Question: I have a 'facet_grid' plot with 2 'geom_hline's per plot. I'd like to color each of those lines separately. I thought if I added this color to the 'geom_hline' dataframe I could supply the color inside of 'aes'. This colors by group but uses the default ggplot colors.
Here's the code:
'''
p <- qplot(mpg, factor(sample(c("a", "b", "c", "d"), nrow(mtcars), T)),
data=mtcars, facets = vs ~ am)
hline.data <- data.frame(z = factor(c("a", "b", "c", "d")),
vs = c(0,0,1,1), am = c(0,1,0,1))
hline.data <- transform(hline.data, z0 = as.numeric(z))
hline.data <- rbind.data.frame(hline.data, hline.data)
hline.data[5:8, 1] <- c("b", "c", "d", "a")
hline.data[5:8, 4] <- c(2, 3, 4, 1)
hline.data[, "col"] <- rep(c("red", "black"), each=4)
p + geom_hline(aes(yintercept = z0, colour=col), hline.data)
'''
How can I get the "red" and black 'geom_hlines' I am expecting?

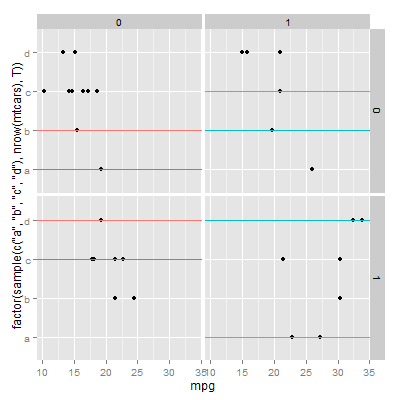
Answer: You just need to set the scale values:
'''
+ scale_colour_manual(values = c("black","red"))
'''